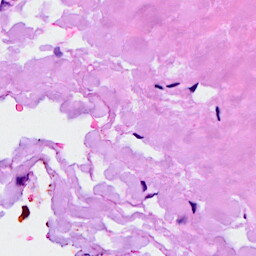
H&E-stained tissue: Breast